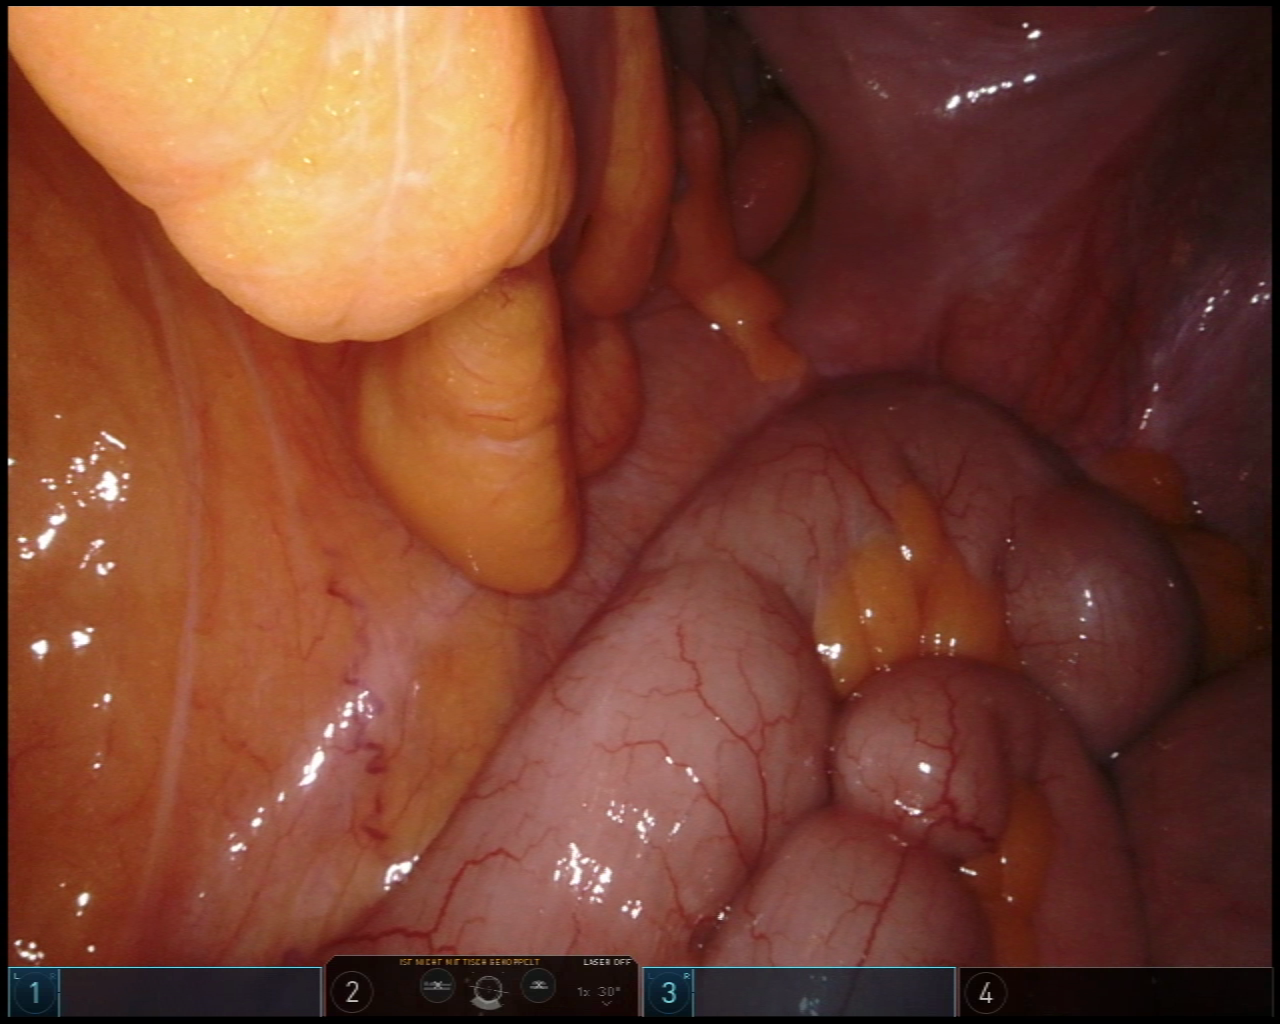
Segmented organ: small_intestine
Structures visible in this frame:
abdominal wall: yes
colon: no
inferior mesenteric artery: no
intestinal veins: no
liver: no
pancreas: no
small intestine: yes
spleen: no
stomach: no
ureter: no
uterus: no
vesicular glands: no